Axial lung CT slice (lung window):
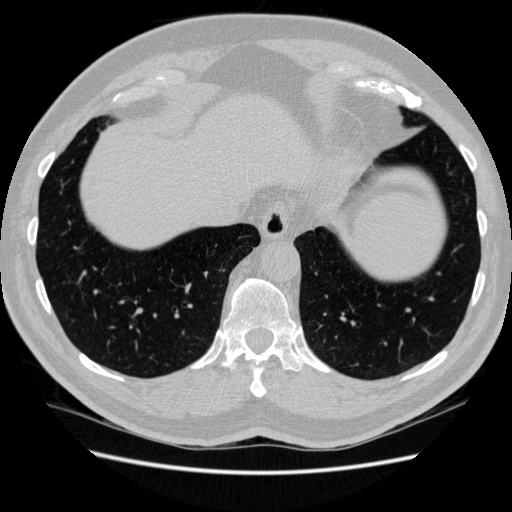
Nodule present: no